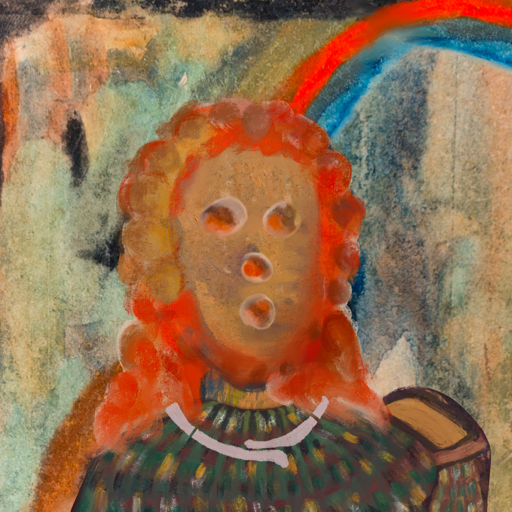
Background: Childish, Head And Neck Front: In_The_Sun, Face Front: Rupkatha, Bust: After_Raid, Hair Front: Rupkatha, Head Accessory: Blank, Second Necklace: Blank, Necklace: Hypocrite_2, Baby: Blank